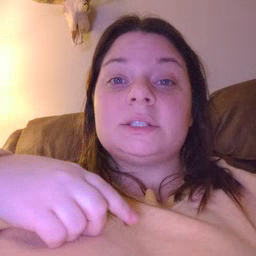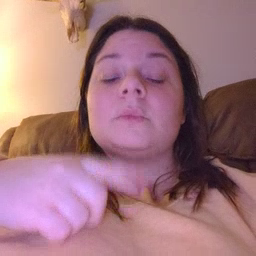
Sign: first